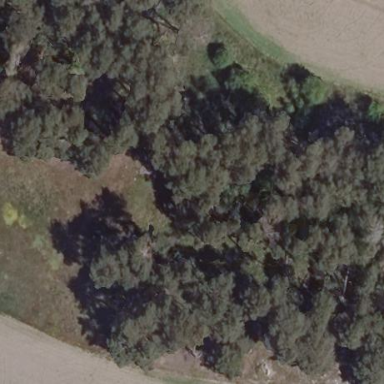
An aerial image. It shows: Forest area.